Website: macys
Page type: customer-info-address
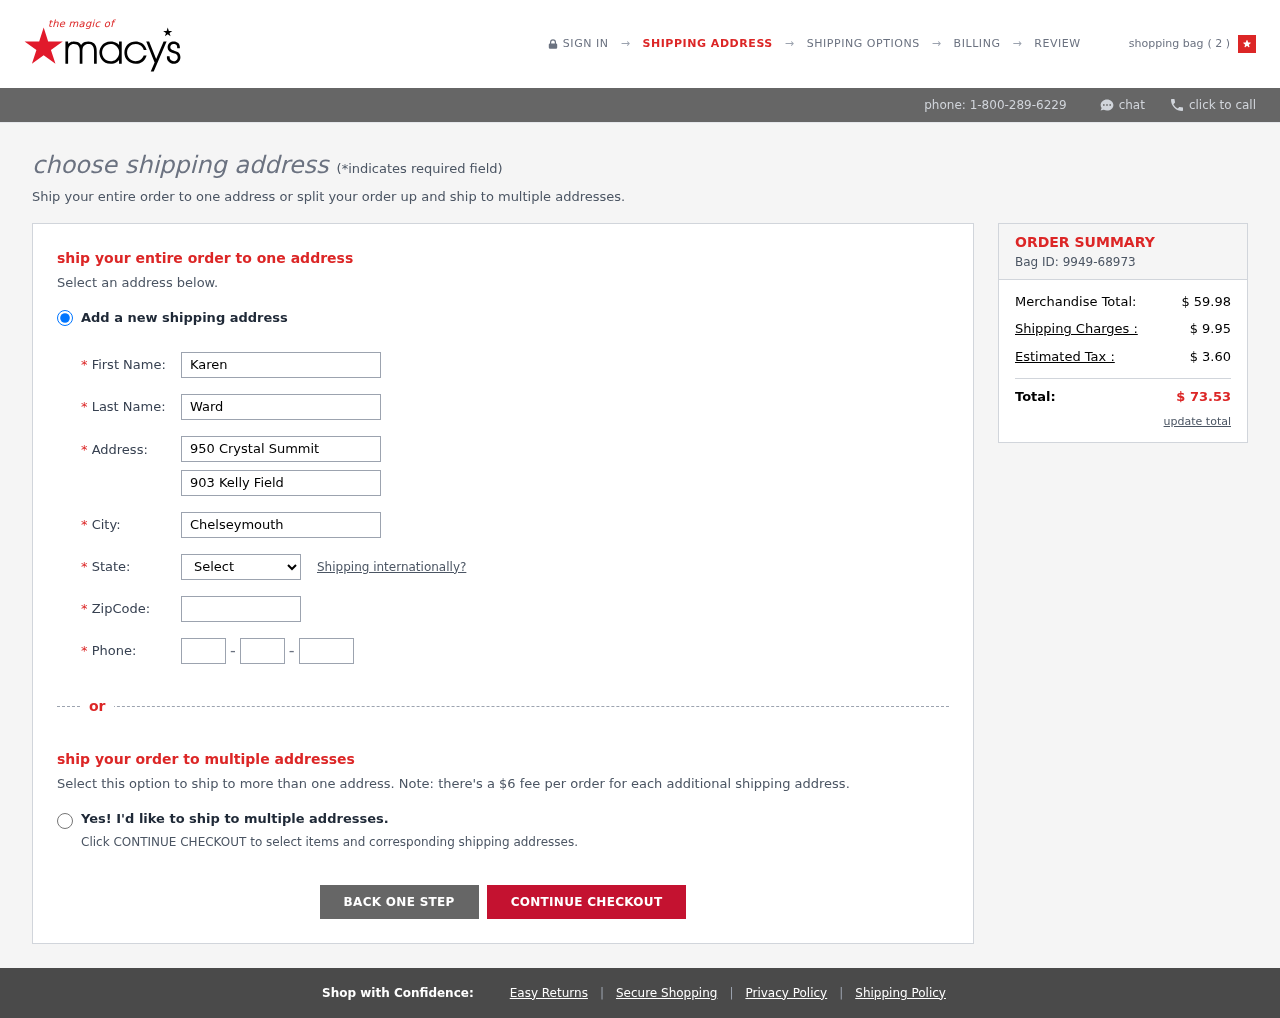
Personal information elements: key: PII_CITY
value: Chelseymouth
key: PII_FIRSTNAME
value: Karen
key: PII_LASTNAME
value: Ward
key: PII_PHONE_AREA
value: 201
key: PII_PHONE_PREFIX
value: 967
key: PII_PHONE_SUFFIX
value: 5069
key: PII_POSTCODE
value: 38418
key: PII_STATE_ABBR
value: DC
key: PII_STREET
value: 950 Crystal Summit
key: PII_STREET2
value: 903 Kelly Field
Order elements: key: ORDER_NUM_ITEMS
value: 2
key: ORDER_ID
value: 9949-68973
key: ORDER_SUBTOTAL
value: $ 59.98
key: ORDER_SHIPPING_COST
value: $ 9.95
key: ORDER_TAX
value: $ 3.60
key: ORDER_TOTAL
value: $ 73.53